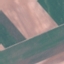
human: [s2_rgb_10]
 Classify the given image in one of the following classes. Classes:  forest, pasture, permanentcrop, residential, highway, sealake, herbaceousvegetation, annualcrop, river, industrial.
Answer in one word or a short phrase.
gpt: AnnualCrop